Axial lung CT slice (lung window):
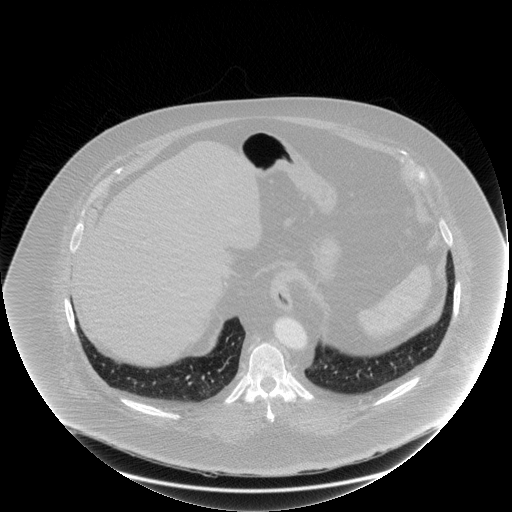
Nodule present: no